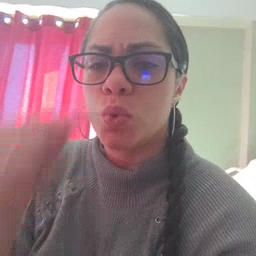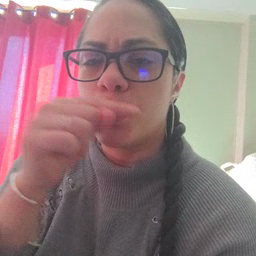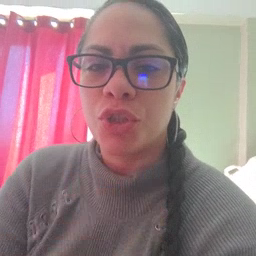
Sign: toothbrush